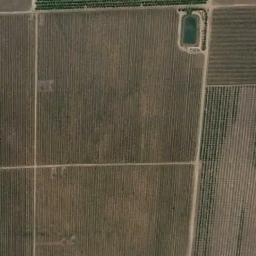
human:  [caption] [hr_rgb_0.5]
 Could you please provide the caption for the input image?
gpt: Several khaki rectangular farmlands are arranged in neat rows and a lake is surrounded by these farmlands .

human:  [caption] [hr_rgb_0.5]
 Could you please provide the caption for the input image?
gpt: Several dirt roads are in rectangular farmlands .

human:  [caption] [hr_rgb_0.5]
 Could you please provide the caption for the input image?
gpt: There are some bare rectangular farmland .

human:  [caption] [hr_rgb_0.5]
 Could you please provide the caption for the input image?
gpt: Several neatly arranged green and brown mixed rectangular farmlands of different sizes .

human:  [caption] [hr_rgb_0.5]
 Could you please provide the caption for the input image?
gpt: There are several paths between the brown rectangular farmlands .